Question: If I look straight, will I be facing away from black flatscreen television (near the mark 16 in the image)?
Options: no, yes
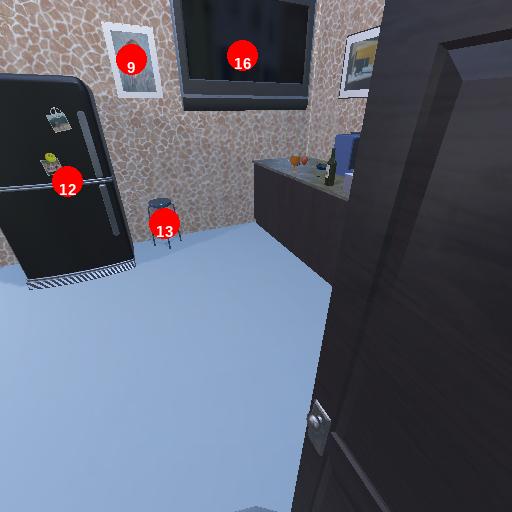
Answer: no